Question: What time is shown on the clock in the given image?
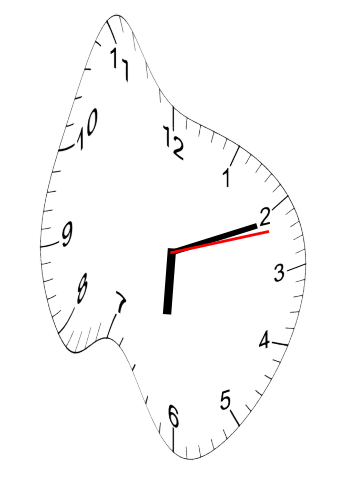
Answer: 06:11:12